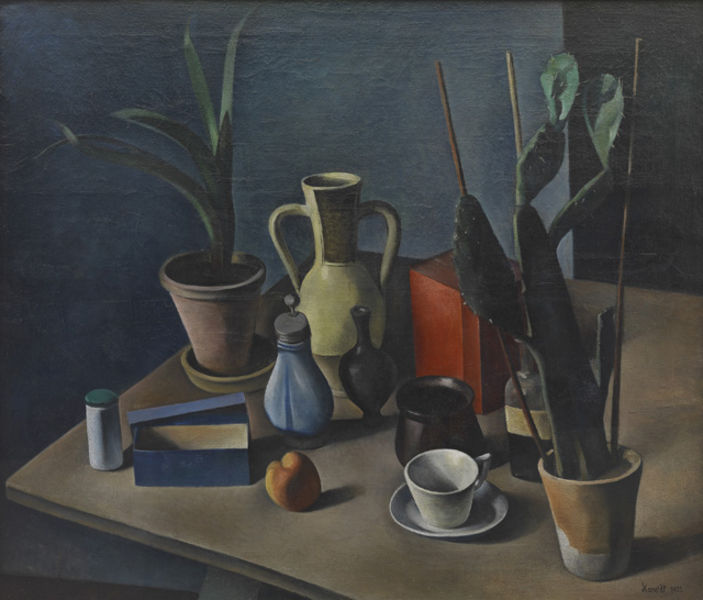
Titel: Grosses Stilleben mit Krügen und roter Teedose
Künstler: Alexander Kanoldt
Standort: Karlsruhe
Institution: Staatliche Kunsthalle Karlsruhe
Schlagwörter: blau, dunkel, gemälde, schatten, weiß, gelb, grün, kubismus, ocker, blume, blumen, braun, bunt, grau, licht, orange, schwarz, tisch, obst, rot, malerei, flasche, wand, teller, bild, pflanze, pflanzen, kontrast, amphore, frucht, henkel, krug, stilleben, stillleben, vase, apfel, blumentopf, topf, ruhig, perspektive, sachlich, stab, modern, farbe, wein, streng, tasse, vasen, palme, lichteinfall, tee, plastik, platte, neue sachlichkeit, birne, blumentöpfe, töpfe, deckel, gefäß, stangen, dose, porzellan, untertasse, schachtel, malen, tischplatte, gefässe, karaffe, topfpflanze, stäbe, krüge, schattenwurf, pfirsich, kühl, blumenstock, kaktee, kakteen, kaktus, aprikose, pfirsiche, topfpflanzen, untersetzer, salz, kästchen, objekte, tontöpfe, karaffen, nüchtern, pfirsisch, toscj, petrol, pfeffer, zuckerdose, streuer, untertelle, klotz, salzstreuer, wasen, tsse, case, signature, 20. jahrhundert, 1920, kabismus, unterasse, salzsteuer, katus, pflanze vase, tisch für.den menschen, top0f, flahsce, er mvasen, rote schachtel